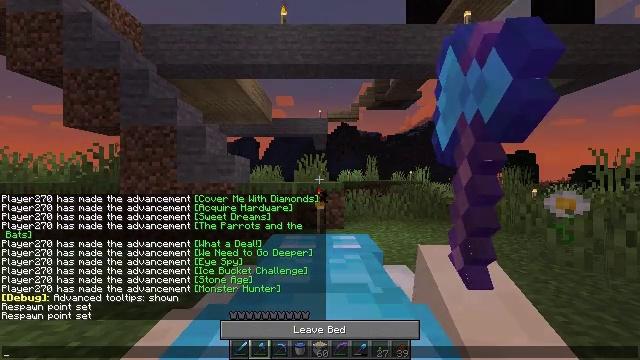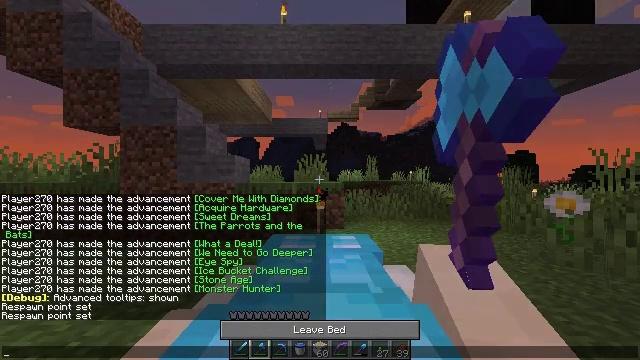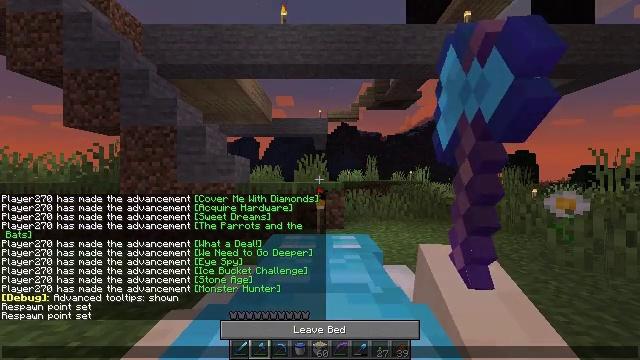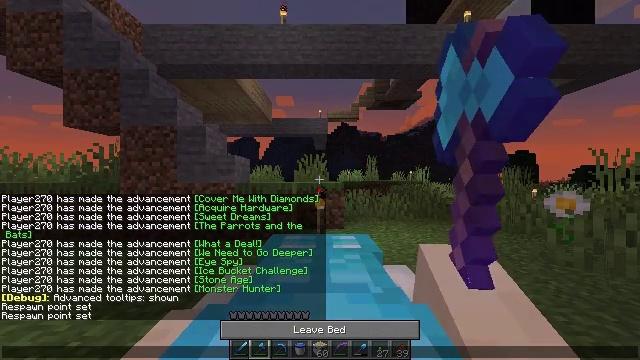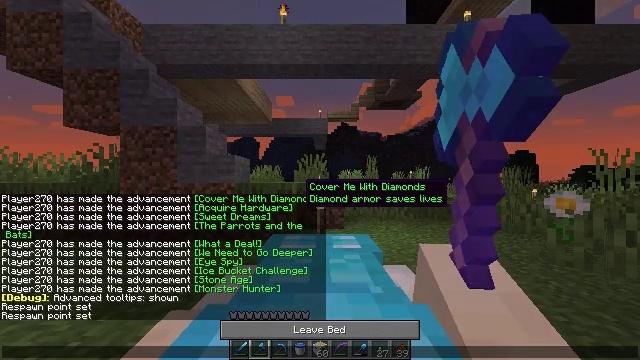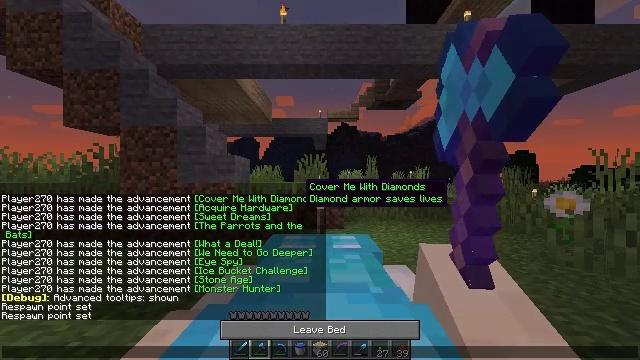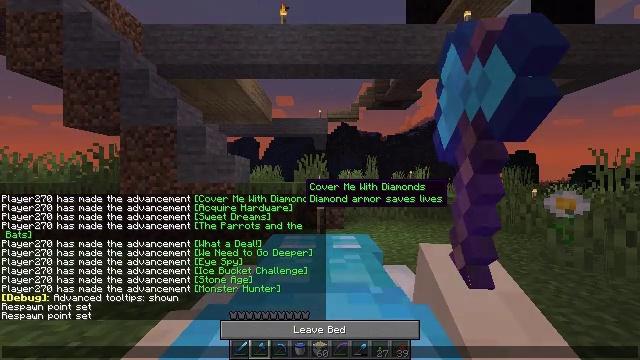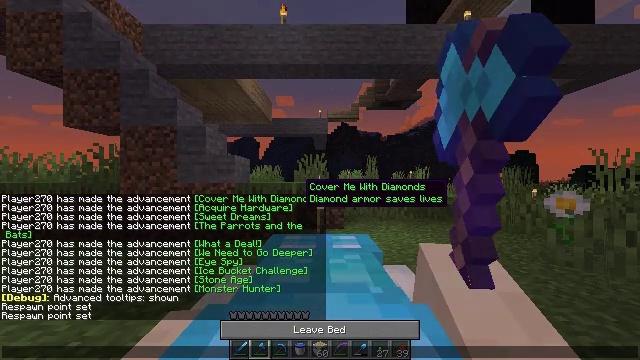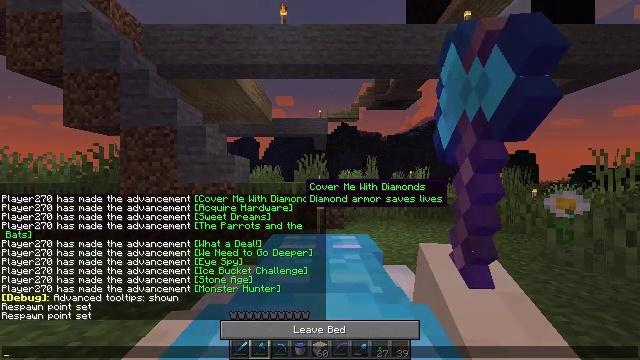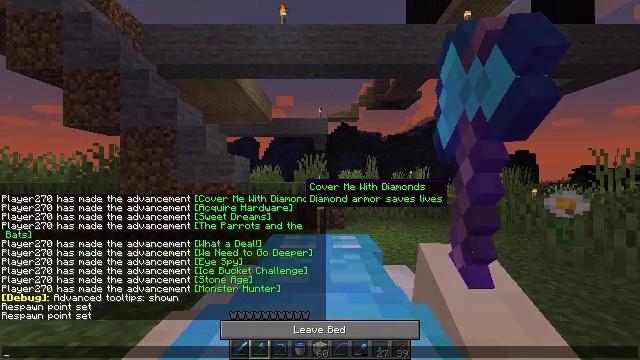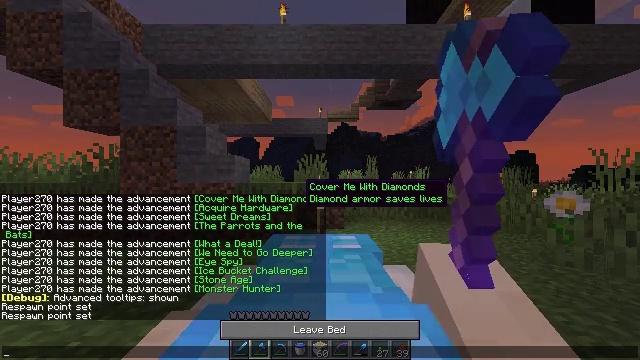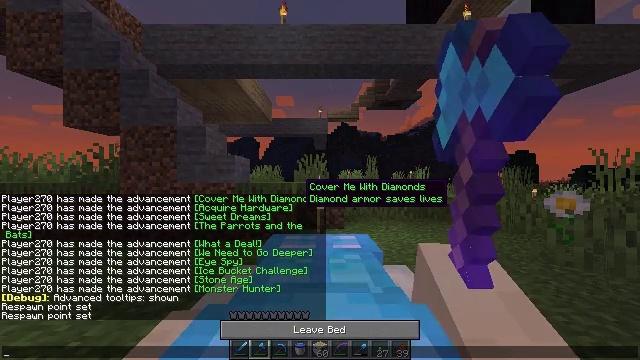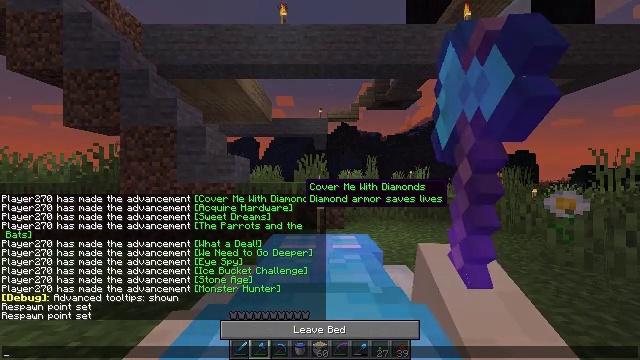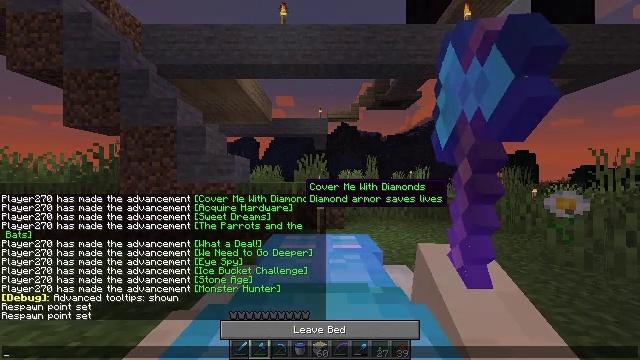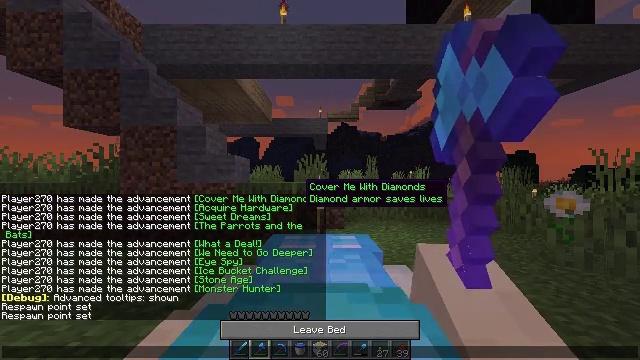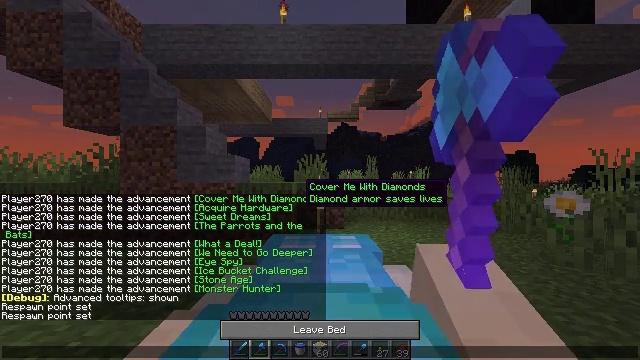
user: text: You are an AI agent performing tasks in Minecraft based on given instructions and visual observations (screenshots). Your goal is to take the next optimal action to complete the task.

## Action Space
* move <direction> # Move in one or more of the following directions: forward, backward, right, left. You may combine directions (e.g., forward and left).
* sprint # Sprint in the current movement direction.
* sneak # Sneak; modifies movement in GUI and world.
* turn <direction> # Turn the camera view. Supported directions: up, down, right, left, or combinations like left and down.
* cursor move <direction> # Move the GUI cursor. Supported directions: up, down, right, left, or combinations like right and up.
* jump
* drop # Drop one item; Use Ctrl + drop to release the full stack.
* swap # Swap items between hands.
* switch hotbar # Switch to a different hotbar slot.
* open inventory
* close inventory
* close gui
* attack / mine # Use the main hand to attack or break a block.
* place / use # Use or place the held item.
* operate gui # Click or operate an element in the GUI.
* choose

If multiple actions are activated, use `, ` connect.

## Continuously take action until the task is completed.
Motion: motion action
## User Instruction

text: Remove birch planks to collect them.
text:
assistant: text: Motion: no_op
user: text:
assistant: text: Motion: no_op
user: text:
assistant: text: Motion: no_op
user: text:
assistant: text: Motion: turn left and down
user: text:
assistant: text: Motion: no_op
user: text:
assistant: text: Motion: no_op
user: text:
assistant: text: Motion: no_op
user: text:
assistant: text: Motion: no_op
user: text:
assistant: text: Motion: no_op
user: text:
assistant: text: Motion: no_op
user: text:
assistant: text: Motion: no_op
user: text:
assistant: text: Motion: no_op
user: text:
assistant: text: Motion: no_op
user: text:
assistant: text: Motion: no_op
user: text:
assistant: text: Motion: no_op
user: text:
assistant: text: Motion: no_op
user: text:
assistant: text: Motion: no_op
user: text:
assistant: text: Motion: no_op
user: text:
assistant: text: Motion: no_op
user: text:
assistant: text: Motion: no_op
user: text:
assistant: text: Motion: no_op
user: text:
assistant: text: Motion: no_op
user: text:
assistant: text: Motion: no_op
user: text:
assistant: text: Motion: no_op
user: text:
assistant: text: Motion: no_op
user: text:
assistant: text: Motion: no_op
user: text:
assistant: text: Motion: no_op
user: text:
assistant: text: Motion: no_op
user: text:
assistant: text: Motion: no_op
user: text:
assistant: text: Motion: no_op